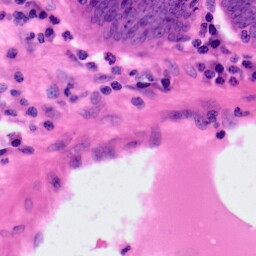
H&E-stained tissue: Colon